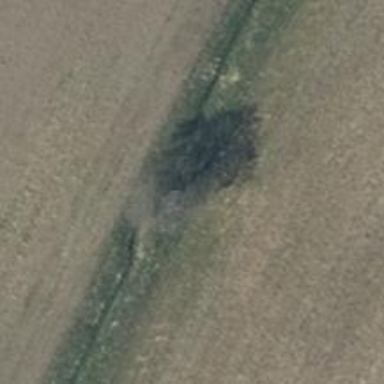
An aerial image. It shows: Deciduous tree with broadleaved leaves.